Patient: sex M, age 43
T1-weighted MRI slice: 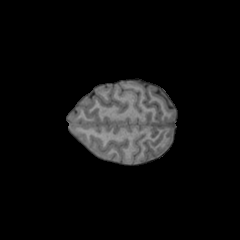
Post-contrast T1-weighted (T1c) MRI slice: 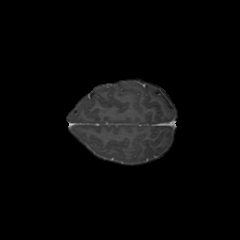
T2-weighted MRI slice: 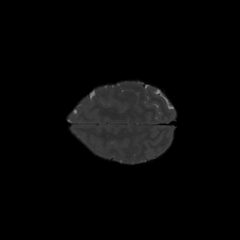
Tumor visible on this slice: no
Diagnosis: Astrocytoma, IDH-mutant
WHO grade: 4